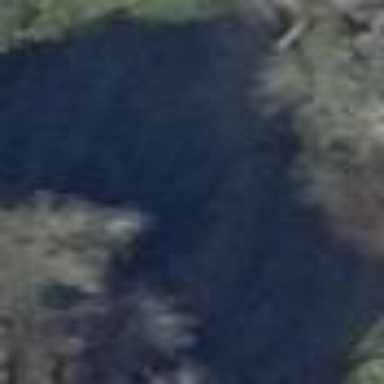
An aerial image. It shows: Pond with natural water.